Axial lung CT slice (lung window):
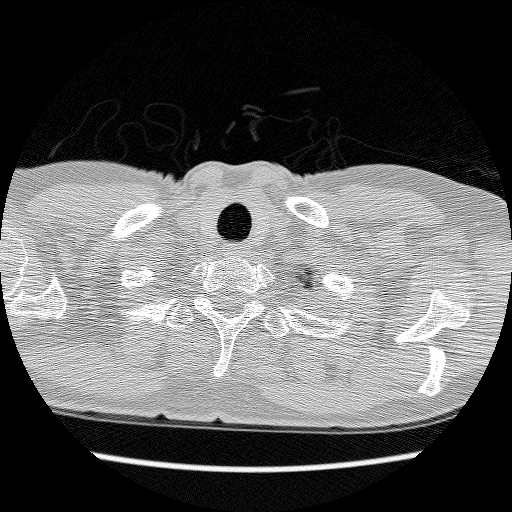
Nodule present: no